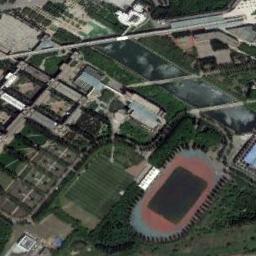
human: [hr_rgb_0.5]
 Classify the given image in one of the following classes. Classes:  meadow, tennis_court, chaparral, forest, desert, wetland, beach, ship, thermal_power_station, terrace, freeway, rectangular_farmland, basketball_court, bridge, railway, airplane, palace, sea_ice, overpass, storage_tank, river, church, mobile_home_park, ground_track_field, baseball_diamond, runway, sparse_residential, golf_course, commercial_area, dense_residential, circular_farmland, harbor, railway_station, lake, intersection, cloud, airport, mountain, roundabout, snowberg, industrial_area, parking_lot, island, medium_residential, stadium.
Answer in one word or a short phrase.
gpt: ground_track_field